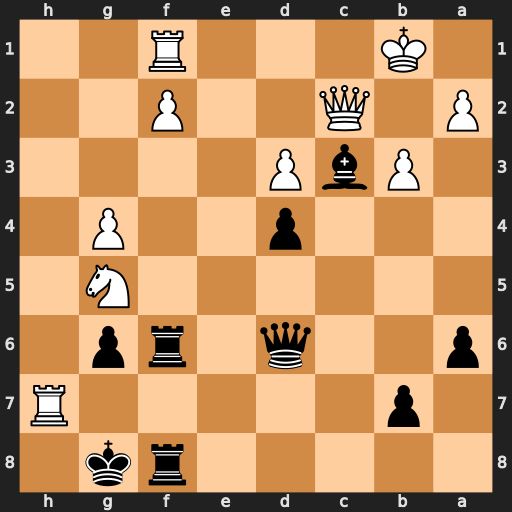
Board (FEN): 5rk1/1p5R/p2q1rp1/6N1/3p2P1/1PbP4/P1Q2P2/1K3R2
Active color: b
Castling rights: -
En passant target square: -
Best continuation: Qe5 f3 Qxg5 Qh2 Qd2 Qxd2 Bxd2